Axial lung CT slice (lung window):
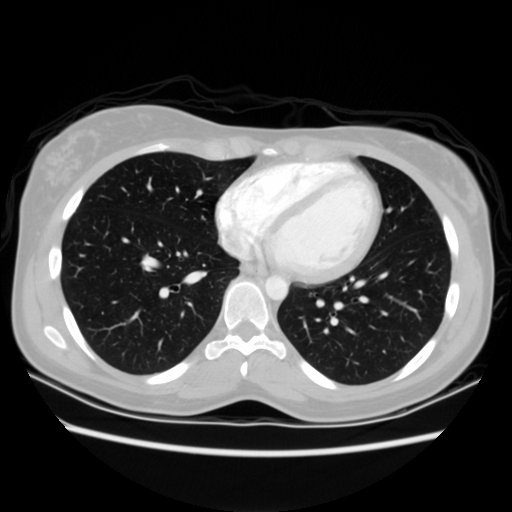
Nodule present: no